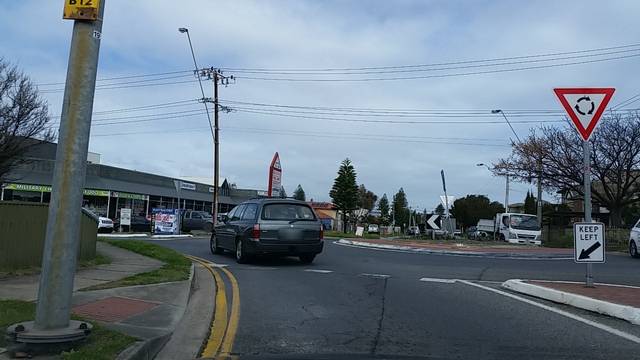
Region: Australia
Coordinates: -34.907, 138.492